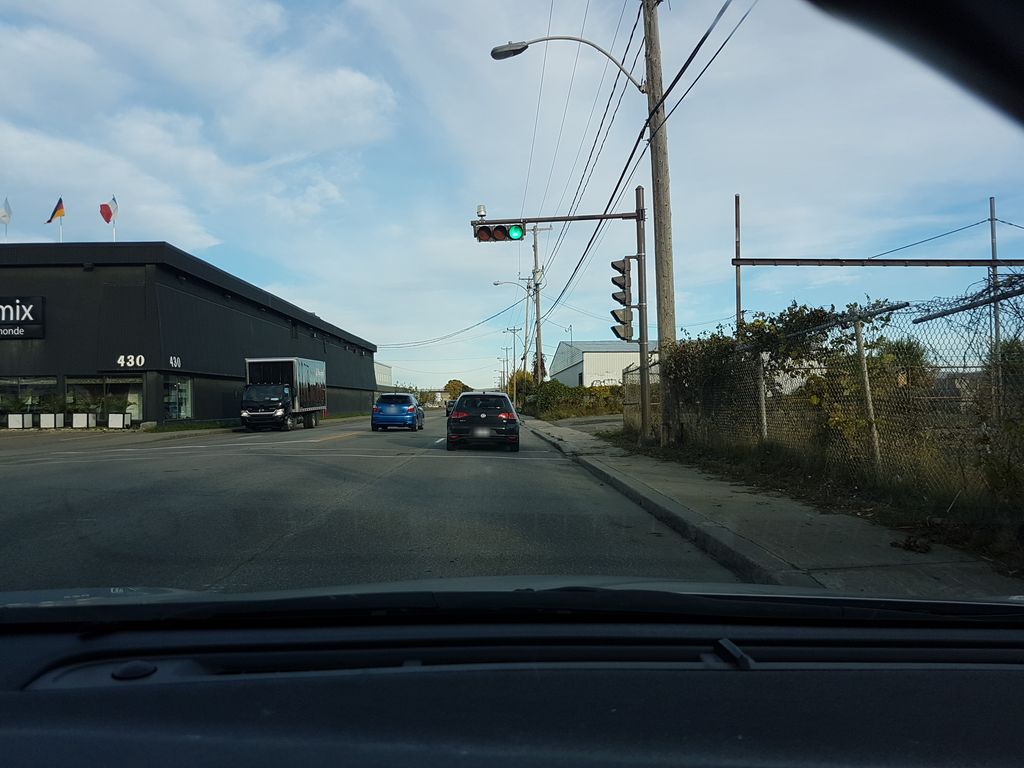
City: quebec_city